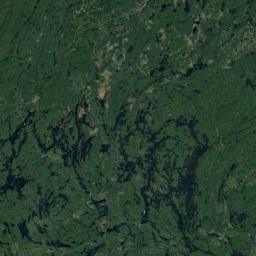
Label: wetland